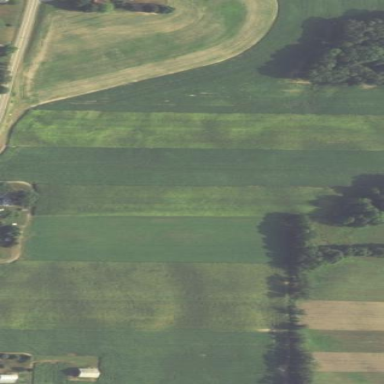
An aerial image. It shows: View of farmland.